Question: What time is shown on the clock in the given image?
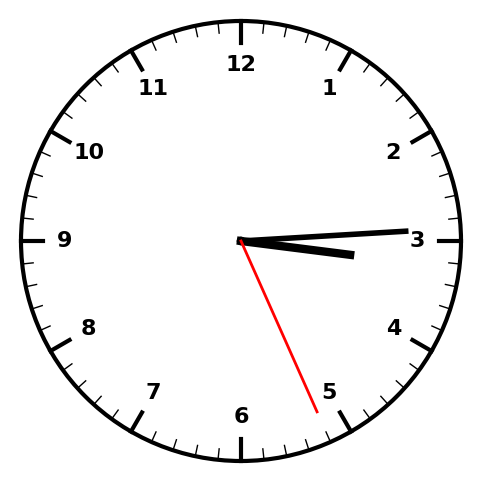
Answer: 03:14:26